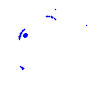
Particle: electron